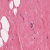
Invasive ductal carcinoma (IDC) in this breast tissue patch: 0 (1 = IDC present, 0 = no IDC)